Interaction volume radius: 10 \u00c5
Interaction volume height: 20 \u00c5
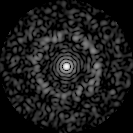
Disorder parameter: 0.847